Interaction volume radius: 10 \u00c5
Interaction volume height: 25 \u00c5
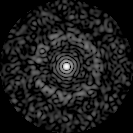
Disorder parameter: 0.8299